Question: Is it possible in css to make only part of an image grayscale?
I have tried using filters to no avail, can't seem to think of any way to accomplish this. Do you have any ideas?
I want to make this image grayed out only under the dark part of this page.

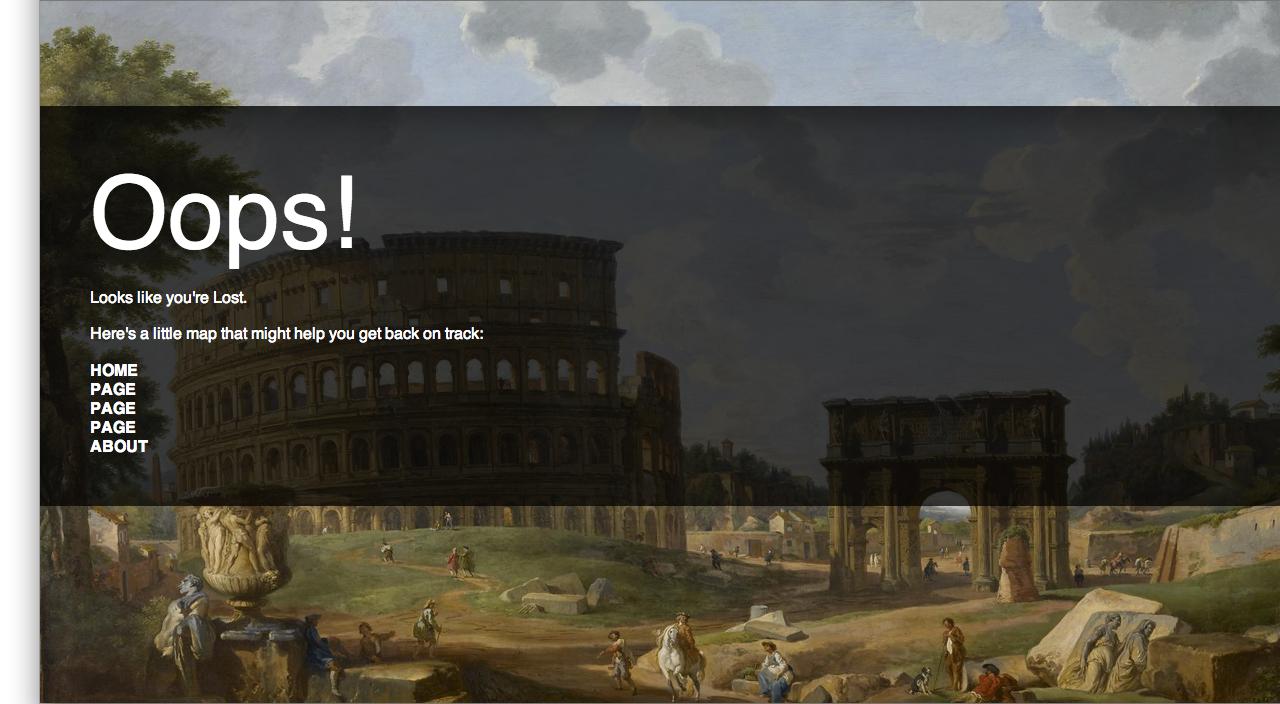
Answer: I've done something like this before to achieve that...
1. Use a div and set its background-image to the image.
2. Set the background-position and absolutely position it so it appears to be the same image.
3. Use CSS to set the grayscale on the div.
<URL>.
For the exact thing that you're going for, I might make it have a black background with 'opacity' set as required, and a top inset shadow for the top effect.